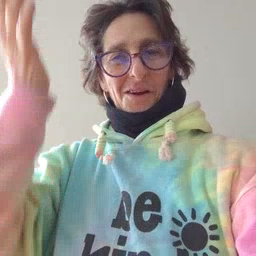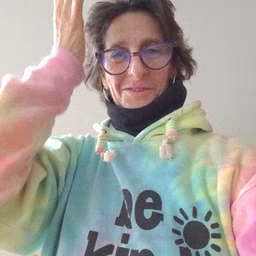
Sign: garbage